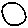
Label: circle